You are looking at raw rotor-rig vibration samples arranged as a grayscale image. Based on the visible evidence, which rotor condition applies: normal, misalignment, unbalance, looseness?
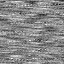
Answer: misalignment